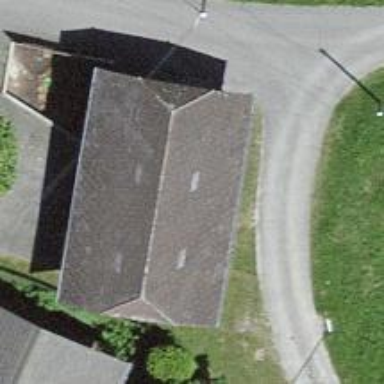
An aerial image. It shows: Shed.